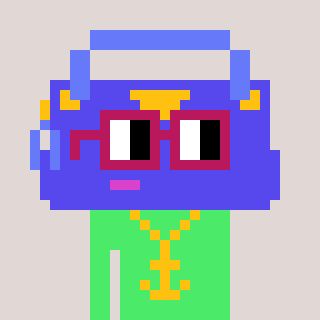
a pixel art character with square dark red glasses, a bag-shaped head and a teal-colored body on a warm background